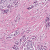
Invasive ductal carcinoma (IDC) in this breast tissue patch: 1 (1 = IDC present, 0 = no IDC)